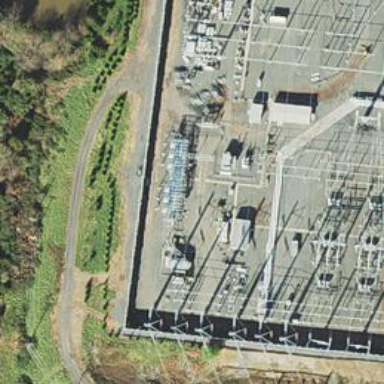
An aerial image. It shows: Switch for power supply.